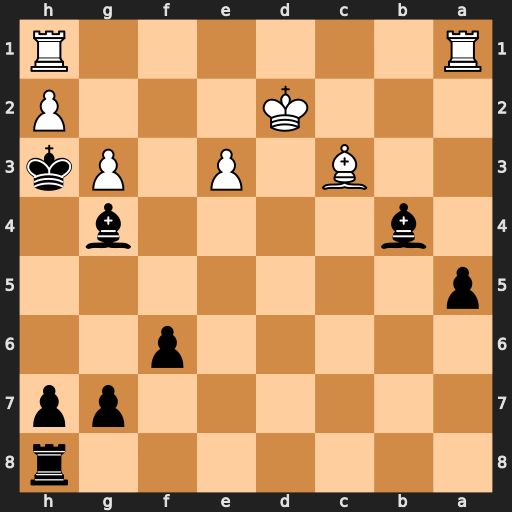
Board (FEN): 7r/6pp/5p2/p7/1b4b1/2B1P1Pk/3K3P/R6R
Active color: b
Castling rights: -
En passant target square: -
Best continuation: Rd8+ Kc2 Rc8